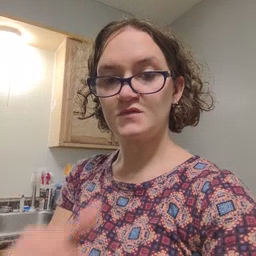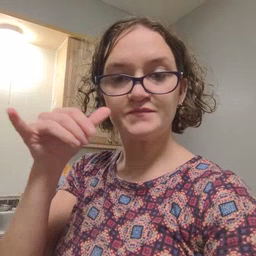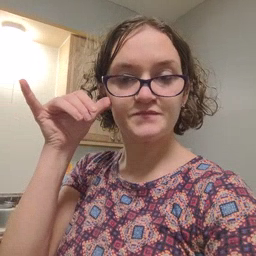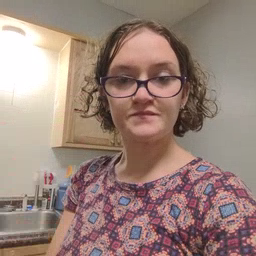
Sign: yesterday